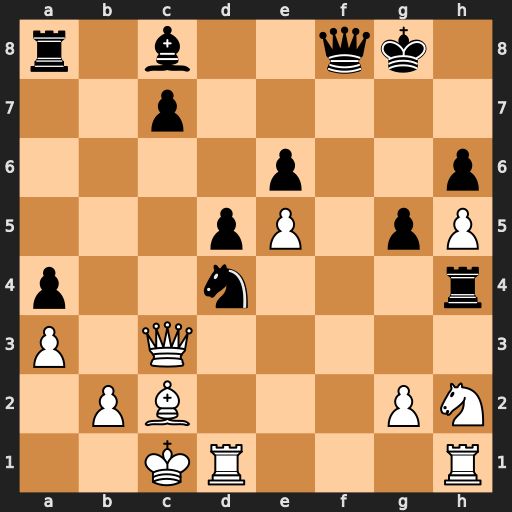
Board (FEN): r1b2qk1/2p5/4p2p/3pP1pP/p2n3r/P1Q5/1PB3PN/2KR3R
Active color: w
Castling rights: -
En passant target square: -
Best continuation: Rxd4 Rxd4 Qxd4